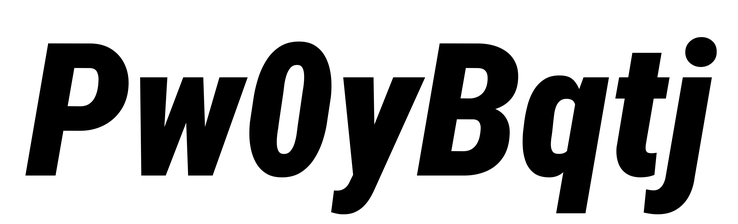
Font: Roboto-Italic_Condensed_Black_Italic